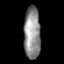
Tissue: prostate
Cell type: T cells
Senescence score: 0.7019
Nuclear area (px): 855
Mean DAPI intensity: 142.965